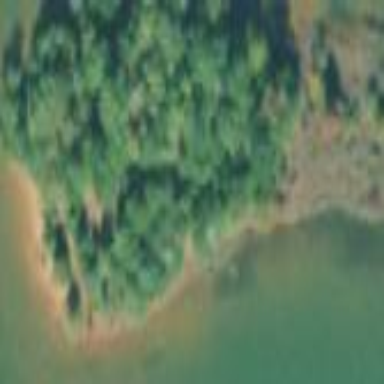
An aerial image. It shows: Island covered with woodland.